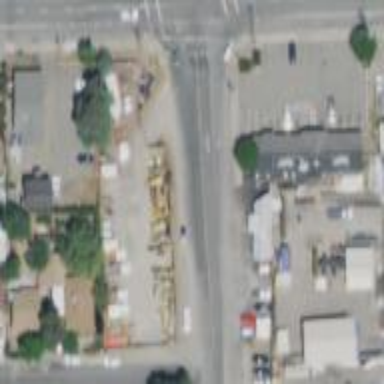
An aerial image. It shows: Commercial area.